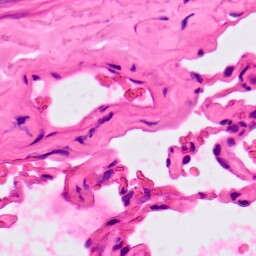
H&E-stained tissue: Lung